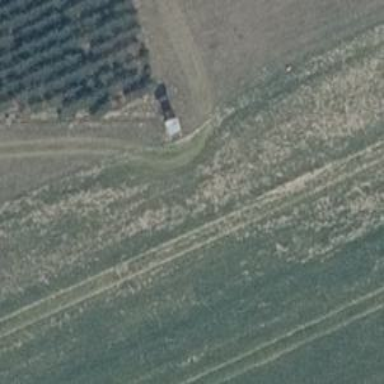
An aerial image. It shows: Hunting stand.